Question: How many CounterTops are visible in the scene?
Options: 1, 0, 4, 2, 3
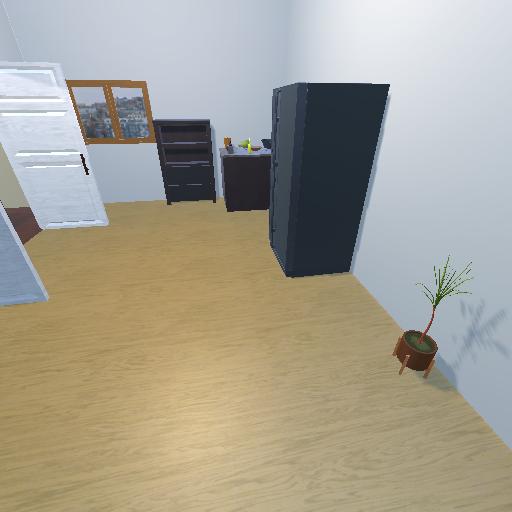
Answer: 1